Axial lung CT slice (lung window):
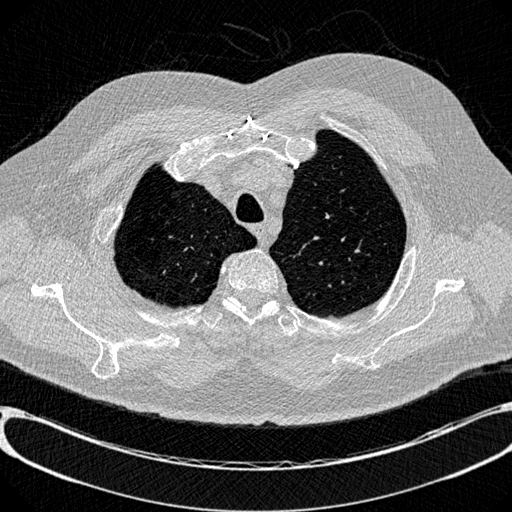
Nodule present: no